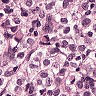
Metastatic tissue present: yes